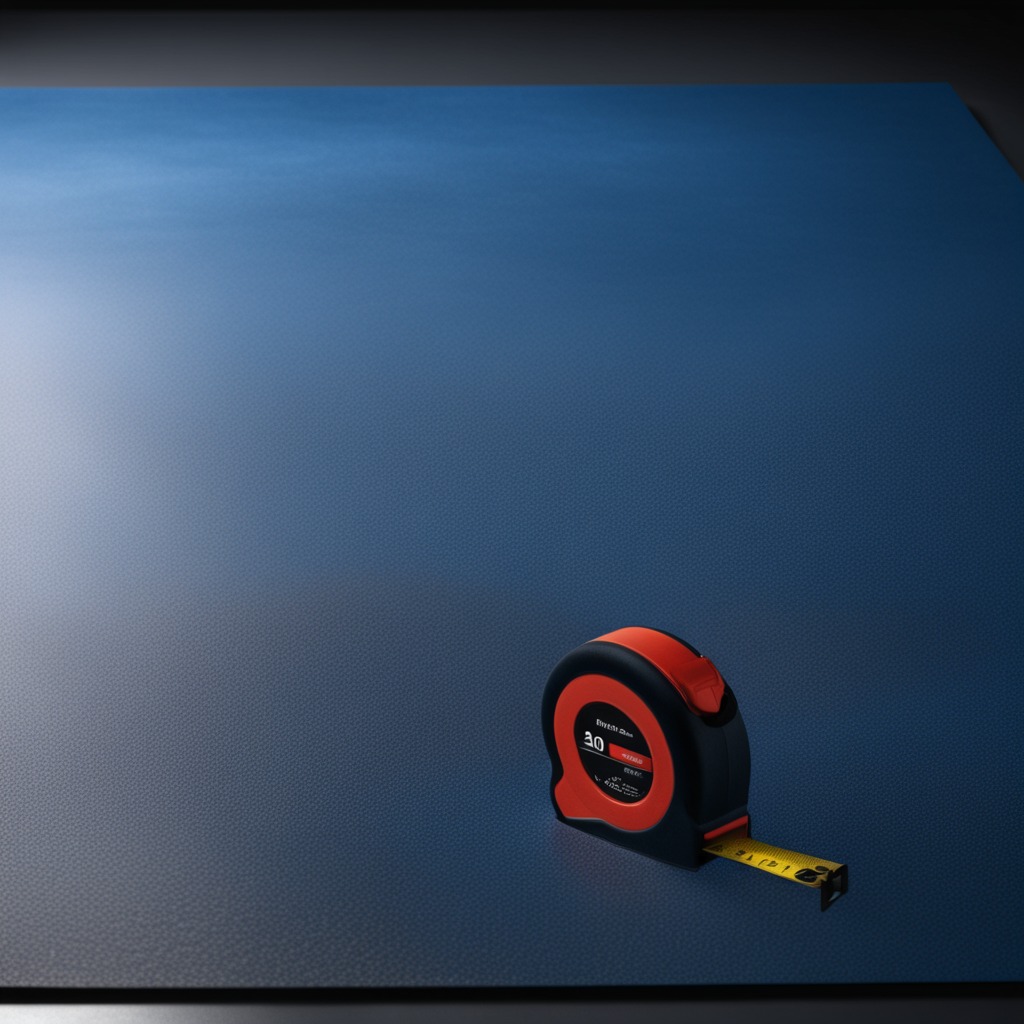
A measuring tape is lying on a clean granite tabletop covered with a blue rubber mat inside a workshop under bright overhead lighting crisp shadows high clarity worn but beneath the mat